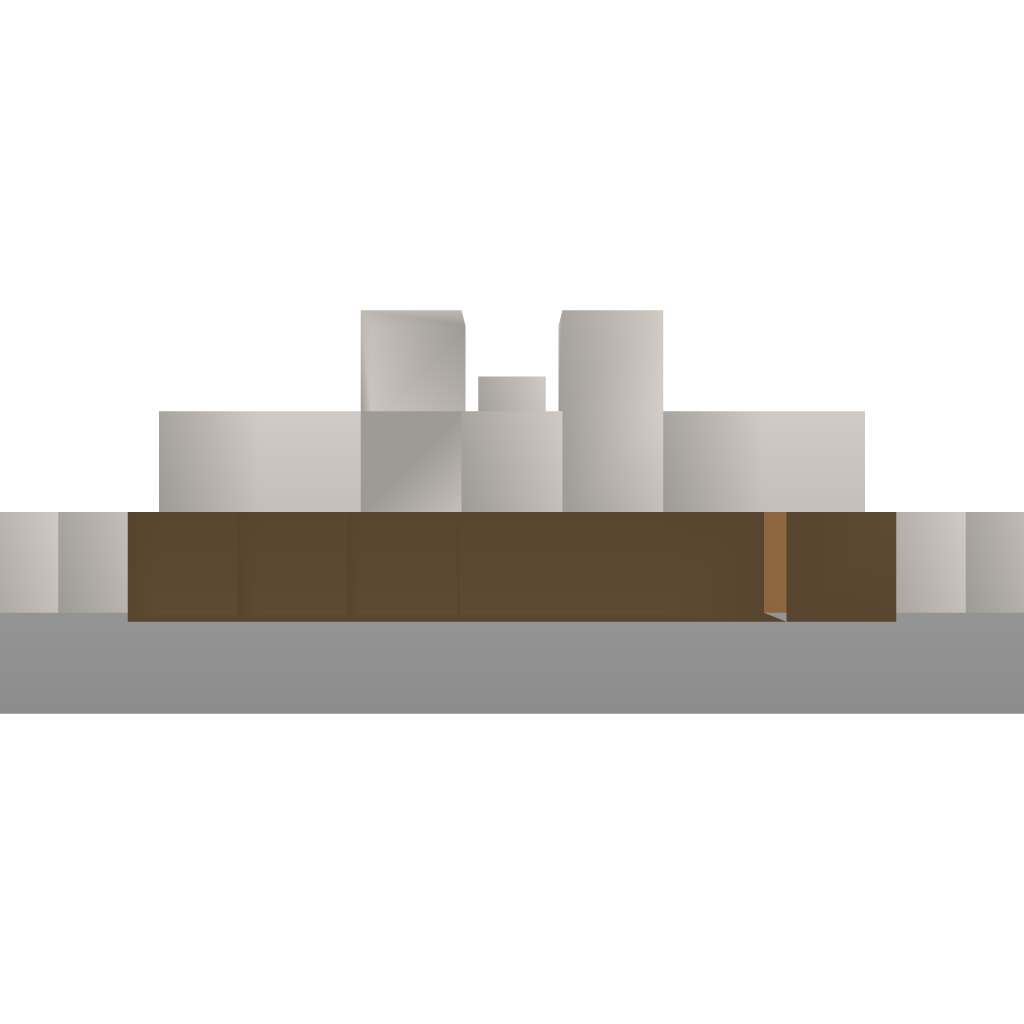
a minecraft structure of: Jet Fighter